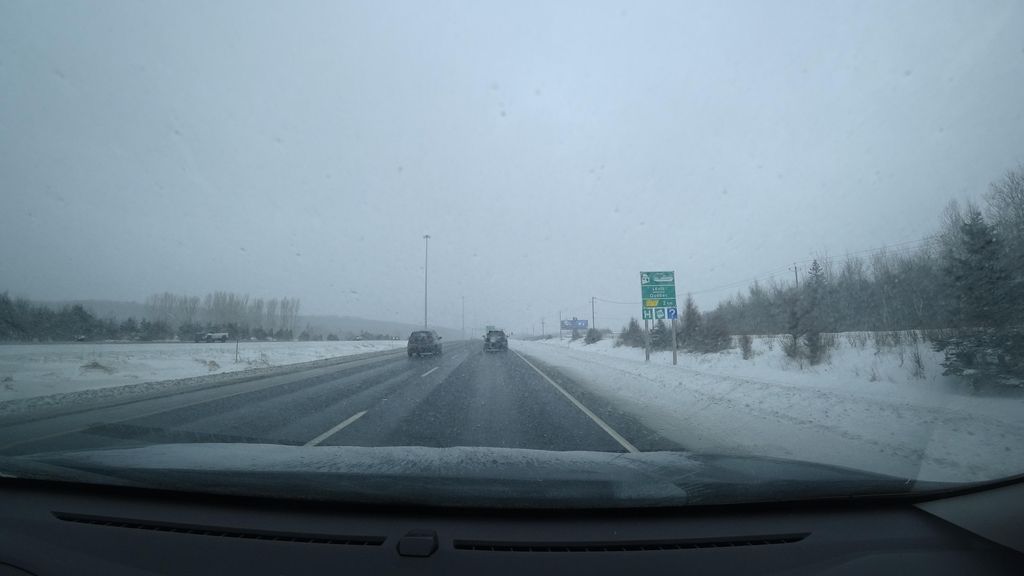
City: quebec_city